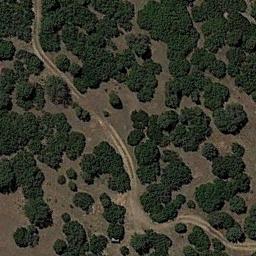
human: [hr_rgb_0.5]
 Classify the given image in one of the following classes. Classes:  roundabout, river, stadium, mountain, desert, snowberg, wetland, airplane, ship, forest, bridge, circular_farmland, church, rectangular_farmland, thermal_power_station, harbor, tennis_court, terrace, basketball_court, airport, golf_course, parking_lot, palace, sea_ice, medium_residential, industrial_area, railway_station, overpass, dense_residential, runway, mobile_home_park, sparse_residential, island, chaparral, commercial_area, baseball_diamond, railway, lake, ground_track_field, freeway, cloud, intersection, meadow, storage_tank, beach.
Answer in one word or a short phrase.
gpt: chaparral